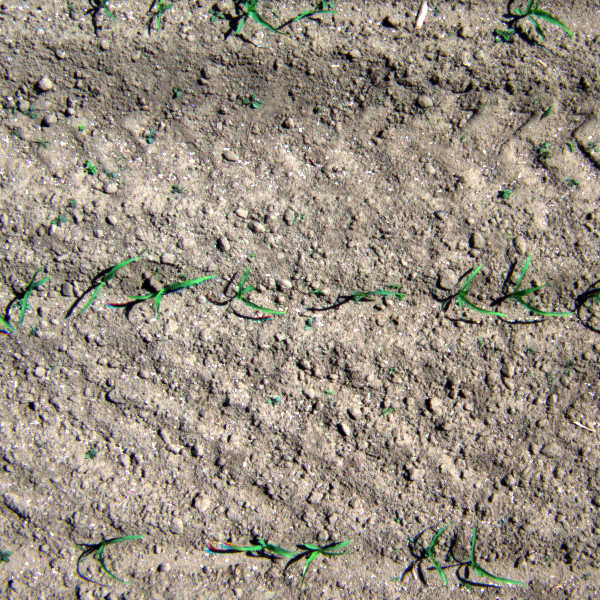
Acquisition date: 2023-05-30
Tile: 0912
Annotated plant instances:
label: amaranth
label: weed_other
label: amaranth
label: amaranth
label: amaranth
label: amaranth
label: amaranth
label: amaranth
label: amaranth
label: weed_other
label: barnyard_grass
label: weed_other
label: barnyard_grass
label: amaranth
label: weed_other
label: amaranth
label: amaranth
label: amaranth
label: barnyard_grass
label: amaranth
label: amaranth
label: barnyard_grass
label: weed_other
label: amaranth
label: amaranth
label: amaranth
label: amaranth
label: maize
label: amaranth
label: maize
label: barnyard_grass
label: maize
label: maize
label: maize
label: amaranth
label: weed_other
label: amaranth
label: maize
label: amaranth
label: amaranth
label: amaranth
label: maize
label: maize
label: weed_other
label: weed_other
label: barnyard_grass
label: amaranth
label: maize
label: amaranth
label: barnyard_grass
label: maize
label: maize
label: maize
label: maize
label: amaranth
label: maize
label: weed_other
label: amaranth
label: weed_other
label: amaranth
label: amaranth
label: amaranth
label: weed_other
label: barnyard_grass
label: weed_other
label: amaranth
label: maize
label: maize
label: maize
label: weed_other
label: weed_other
label: weed_other
label: amaranth
label: weed_other
label: barnyard_grass
label: maize
label: maize
label: weed_other